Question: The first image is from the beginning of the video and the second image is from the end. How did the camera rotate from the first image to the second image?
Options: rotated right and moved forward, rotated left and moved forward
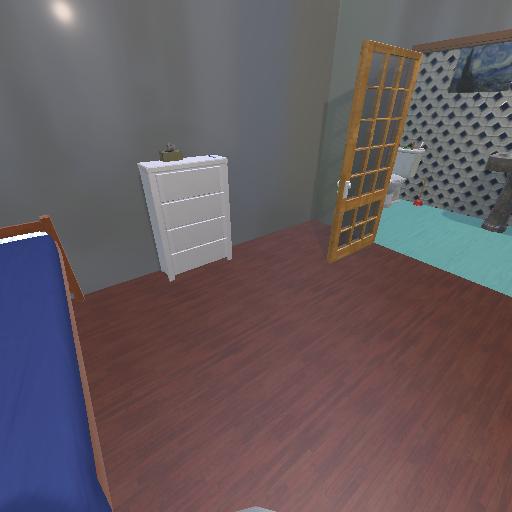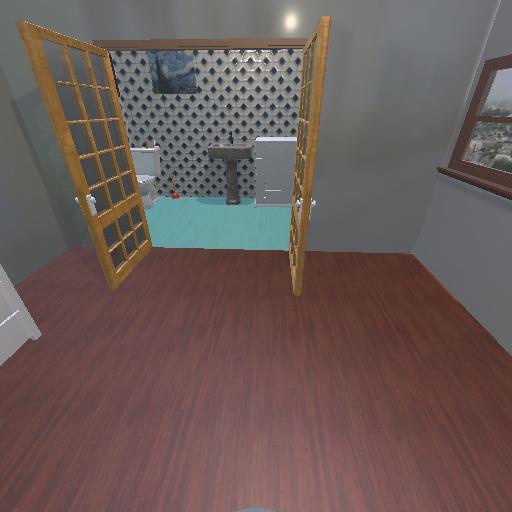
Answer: rotated right and moved forward